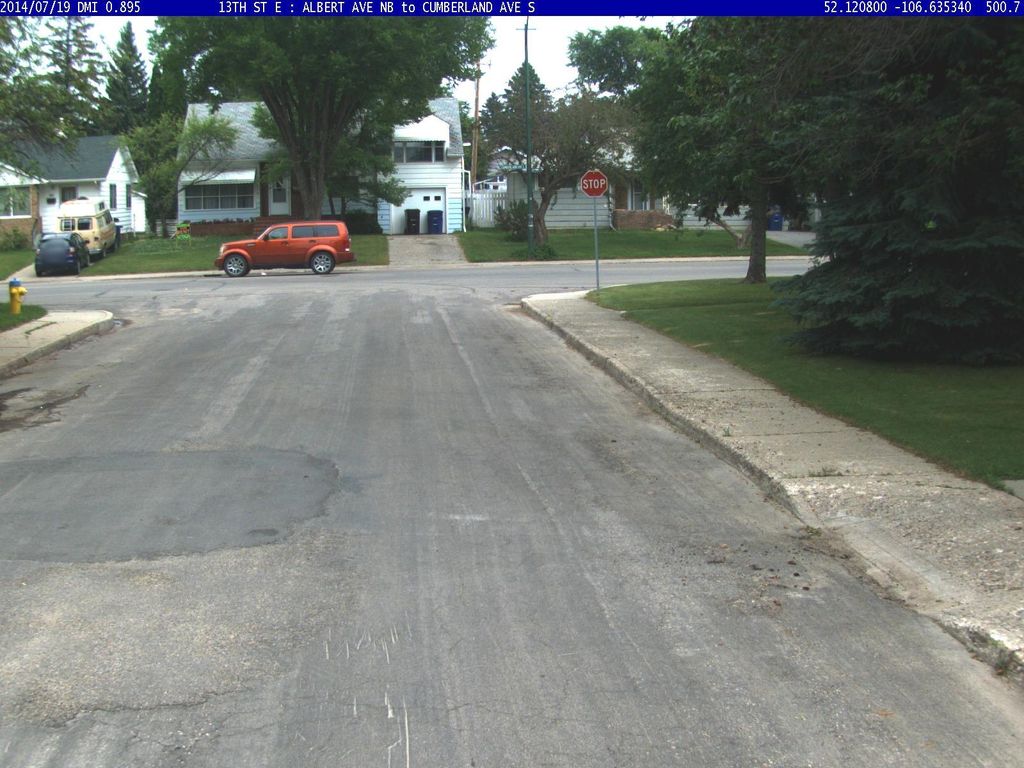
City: saskatoon